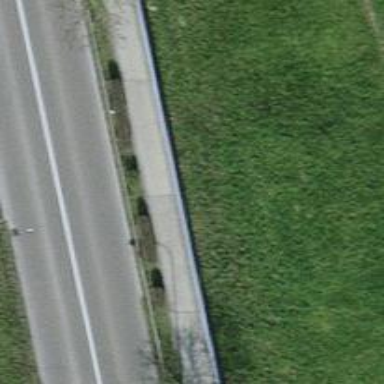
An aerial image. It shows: Cycleway.